Question: I have no idea how to do this one.
What I want to do is print dots between Uncategorized and 82,359, or at least the illusion, i guess i have to do something with a dotted border
'''
<ul class="list">
<li>
<a href="#">
<span class="count">82,359</span>
Uncategorized
</a>
</li>
</ul>
'''
The CSS
'''
.list a {
display: block;
padding: 6px 10px;
}
.list .count {
font-weight: normal;
float: right;
color: #6b7a8c;
}
'''
What I want is this:

What I've tried, and the only way i can think of is '<div style="border-bottom: 1px dotted #CCC;"></div>' between .count and Uncategorized, but that add the border on top of the two
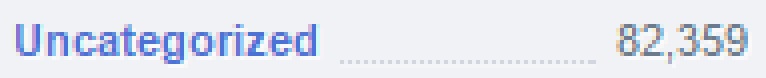
Answer: Based on the example used here: <URL> as referenced by Black Hat Samurai, slight change to the markup and the CSS from the link helped it.
Added comments to explain how the code works.
'''
ul.list {
max-width: 220px; /* Set the width for the whole list */
list-style: none;
padding: 0;
}
ul.list li:before {
float: left; /* Let the before pseudo element start from the leftmost position of each list item */
width: 0;
white-space: nowrap;
content: ".....................................................";
color: #ccc;
font-weight: bold;
}
ul.list span:first-child {
background: white;
padding-right: 0.2em;
}
ul.list span + span {
float: right; /* Align the count to the rightmost position of the list */
background: white;
padding-left: 0.2em;
}
'''
'''
<ul class="list">
<li>
<a href="#">
<span class="title">Uncategorized</span>
<span class="count">82,359</span>
</a>
</li>
</ul>
'''